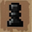
Piece: bP